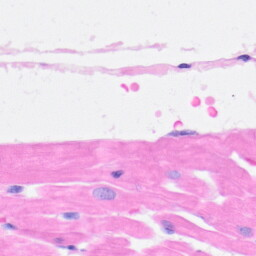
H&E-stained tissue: Heart